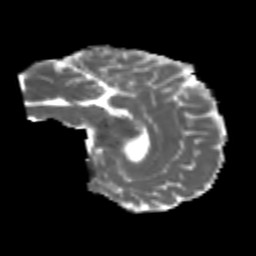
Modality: MD
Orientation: sagittal
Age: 29
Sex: male
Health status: healthy